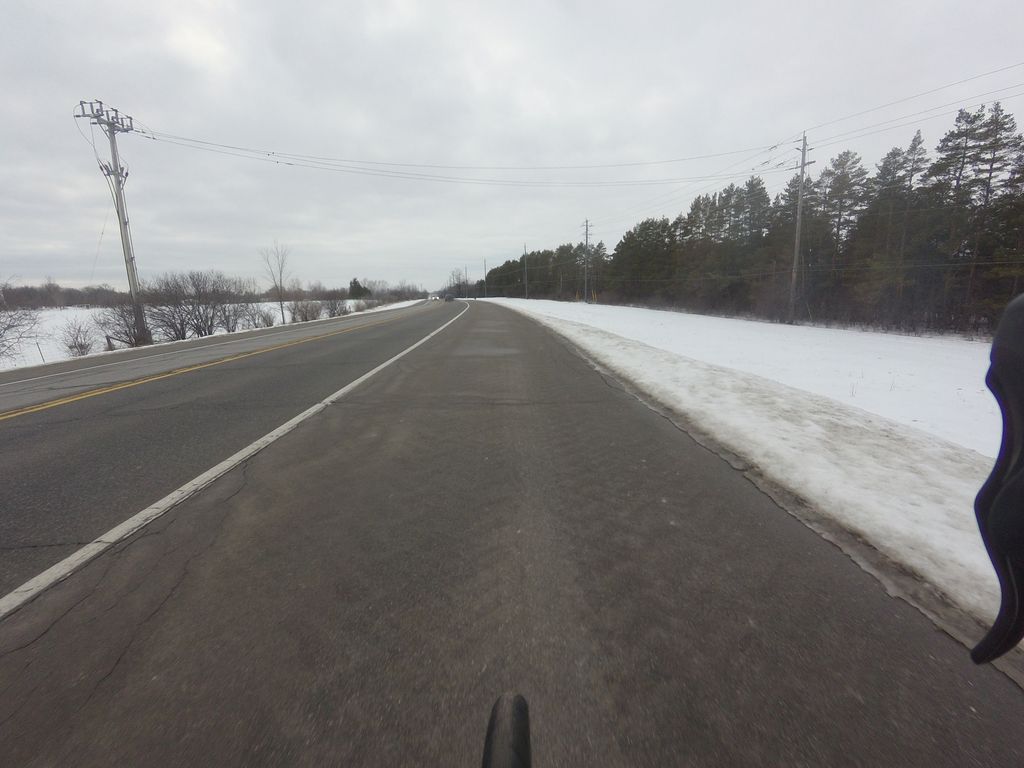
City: ottawa-gatineau